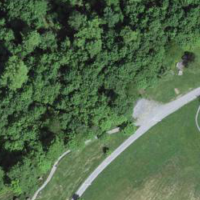
EUNIS habitat code: 44
Species observed at this site:
Plantago media